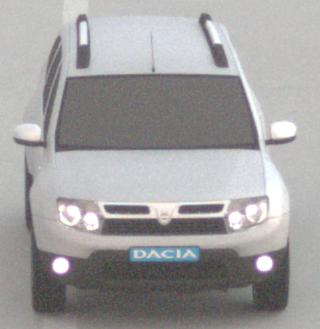
Make: Dacia
Model: Duster dCi 110 FAP
Detailed model: Duster (I)
Model produced from: 2010/06
Model produced until: 2013/11
Doors: 5
Color: white
Road condition: dry road
Daytime: night
Contrast: low contrast